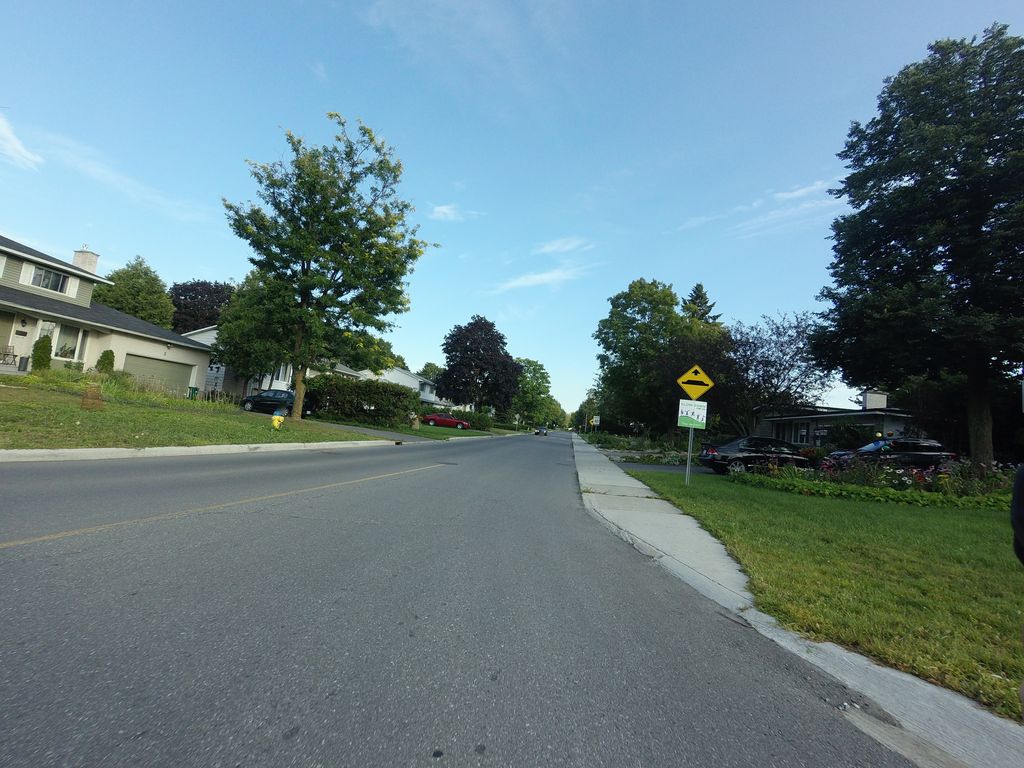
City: ottawa-gatineau